Question: So I recently made the switch from Maruku to Kramdown on Github Pages, and I ran into a problem:

Here's the markdown that's causing the problem:
'''
Five days ago I wrote [Standardizing Harmony Classes]
(/standardizing-harmony-classes "Aadit M Shah | Standardizing Harmony Classes").
'''
You see that pipe in '"Aadit M Shah | Standardizing Harmony Classes"'? Kramdown erroneously treats it as a table cell separator resulting in the horrendous table above, which is actually supposed to be a paragraph.
This makes no sense because the pipe separator is inside a link text literal, and markdown should not be applied to link text literals. Clearly this is a bug in Kramdown.
So how do you disable tables in Kramdown Jekyll? There are lots of places where I have pipes and I don't wish to change them. Is there any other solution to this problem?
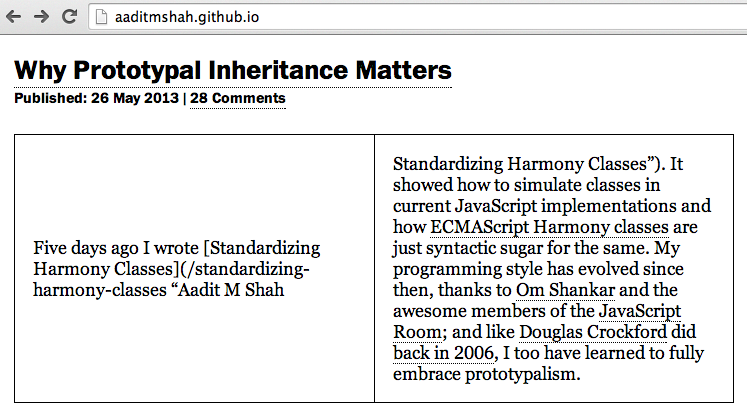
Answer: Escaping the pipes as Gaurav suggested doesn't work as the backslashes appear in the output, which is wrong.
Eventually I got so fed up with Kramdown that I shifted to Redcarpet instead. Now everything works like a charm.